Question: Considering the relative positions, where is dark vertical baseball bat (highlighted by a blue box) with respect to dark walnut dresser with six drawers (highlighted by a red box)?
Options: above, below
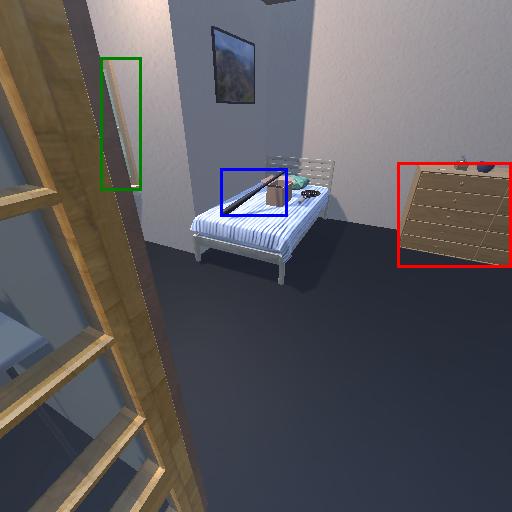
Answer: above